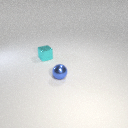
small cyan metal cube behind small blue metal sphere